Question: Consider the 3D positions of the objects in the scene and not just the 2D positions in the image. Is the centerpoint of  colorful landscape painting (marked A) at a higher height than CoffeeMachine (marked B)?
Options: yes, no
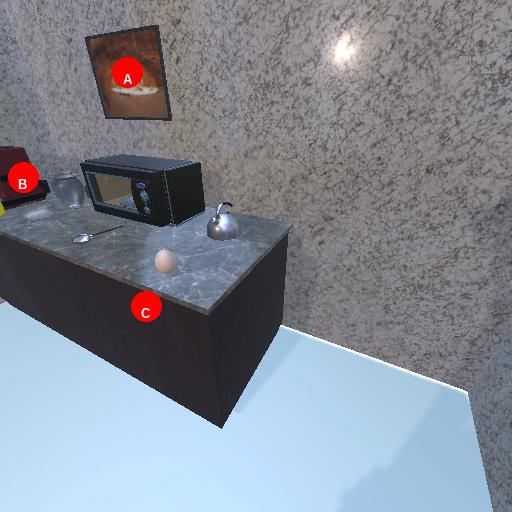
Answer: yes